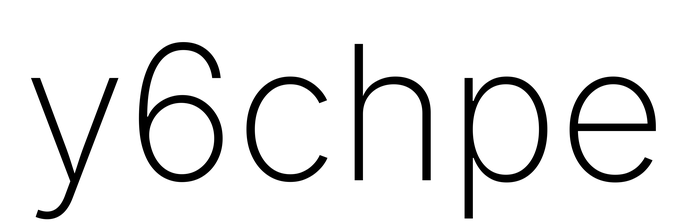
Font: Inter_ExtraLight